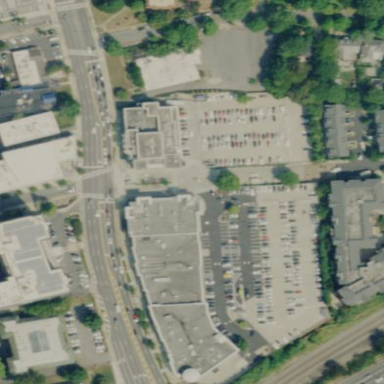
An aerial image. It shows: Retail building.